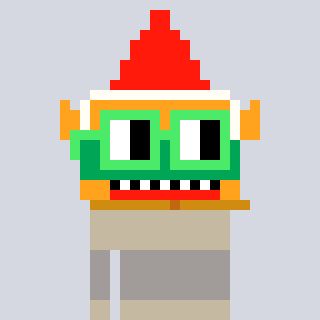
a pixel art character with square light green glasses, a gnome-shaped head and a bege-colored body on a cool background